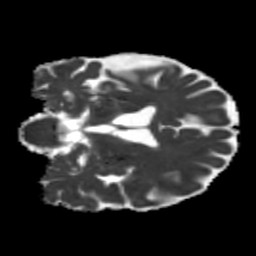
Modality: MD
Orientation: coronal
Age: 66
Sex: male
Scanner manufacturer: siemens
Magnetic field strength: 3 T
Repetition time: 5.25 s
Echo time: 0.08 s